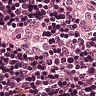
Metastatic tissue present: no